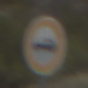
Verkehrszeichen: VerbotPersonenkraftwagen
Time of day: Midday
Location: Outdoor (Nature)
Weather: Overcast
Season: NotSpecified
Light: Natural